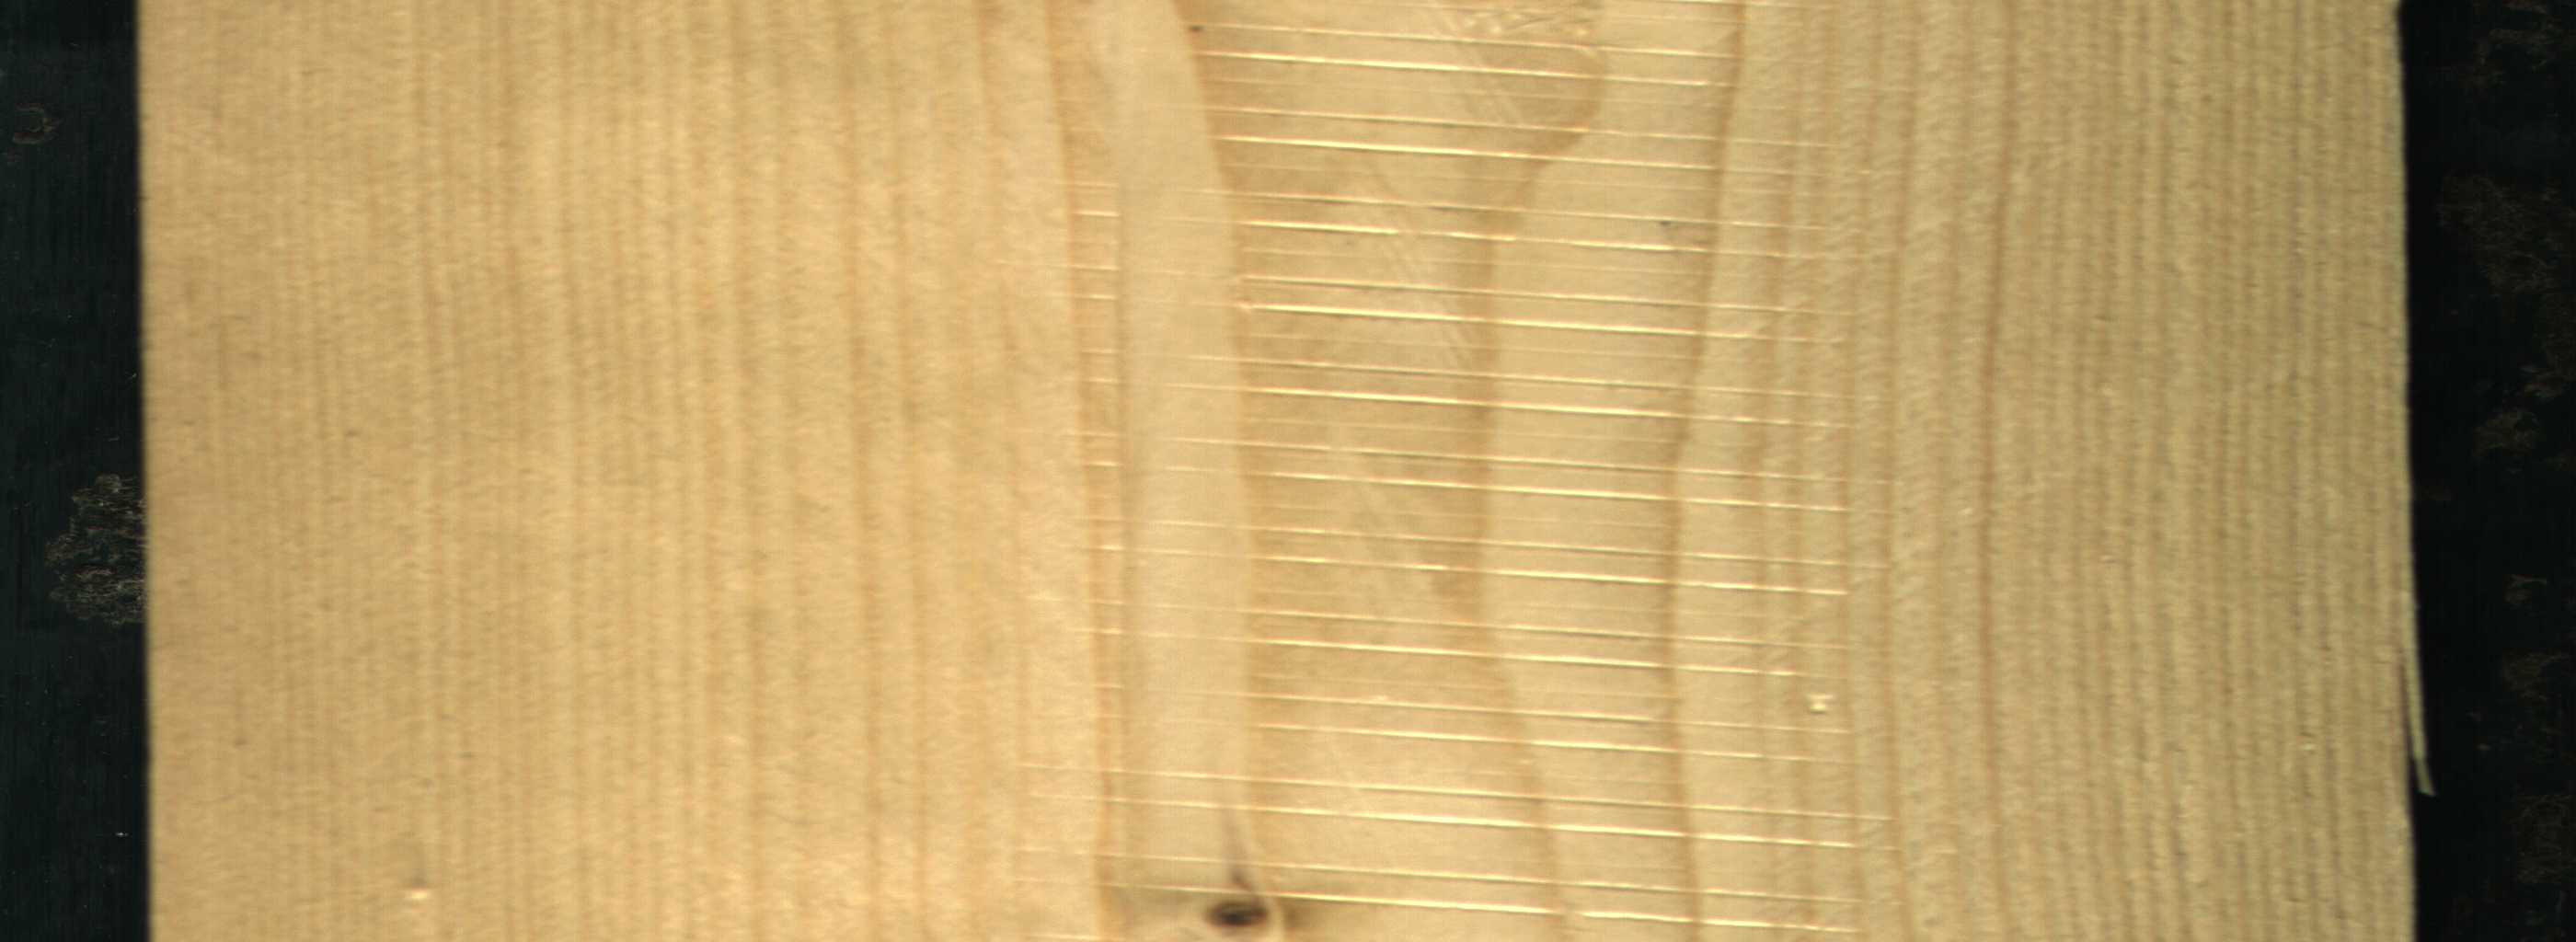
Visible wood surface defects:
Dead_Knot